Question: How can I clear history of recent grails commands from the Run Grails Command (RunTarget) dialog dialog?

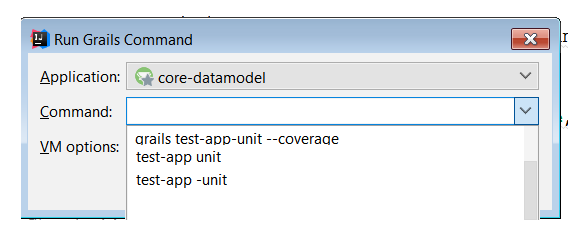
Answer: I'm not sure how to do it from the UI, but you can remove the unwanted values from '<user_home>\.Intellij<version>\config\options\options.xml' under the 'grails.command.history' property name.
Just delete the values you don't want and restart the app.
'''
<property name="grails.command.history" value="clean" />
'''
You can also just delete the entire grails.command.history line which'll remove all entries.